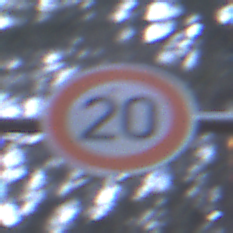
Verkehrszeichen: Geschwindigkeit20
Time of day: MorningAfternoon
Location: Outdoor (Nature)
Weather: Overcast
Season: Winter
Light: Natural